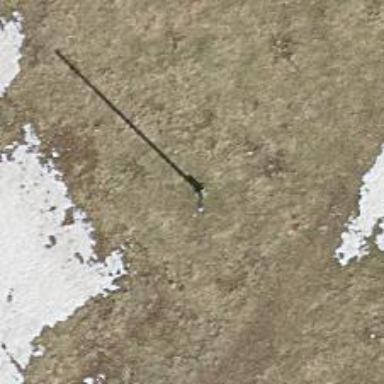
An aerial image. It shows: Power pole.